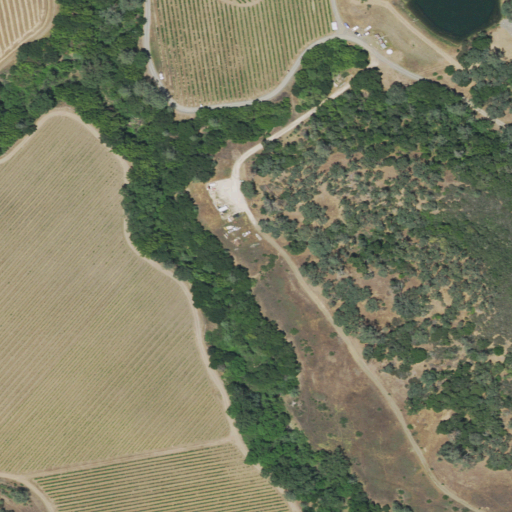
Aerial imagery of valley in California named Soda Valley containing grassland, shrub, mixed forest, open water, and woody wetlands